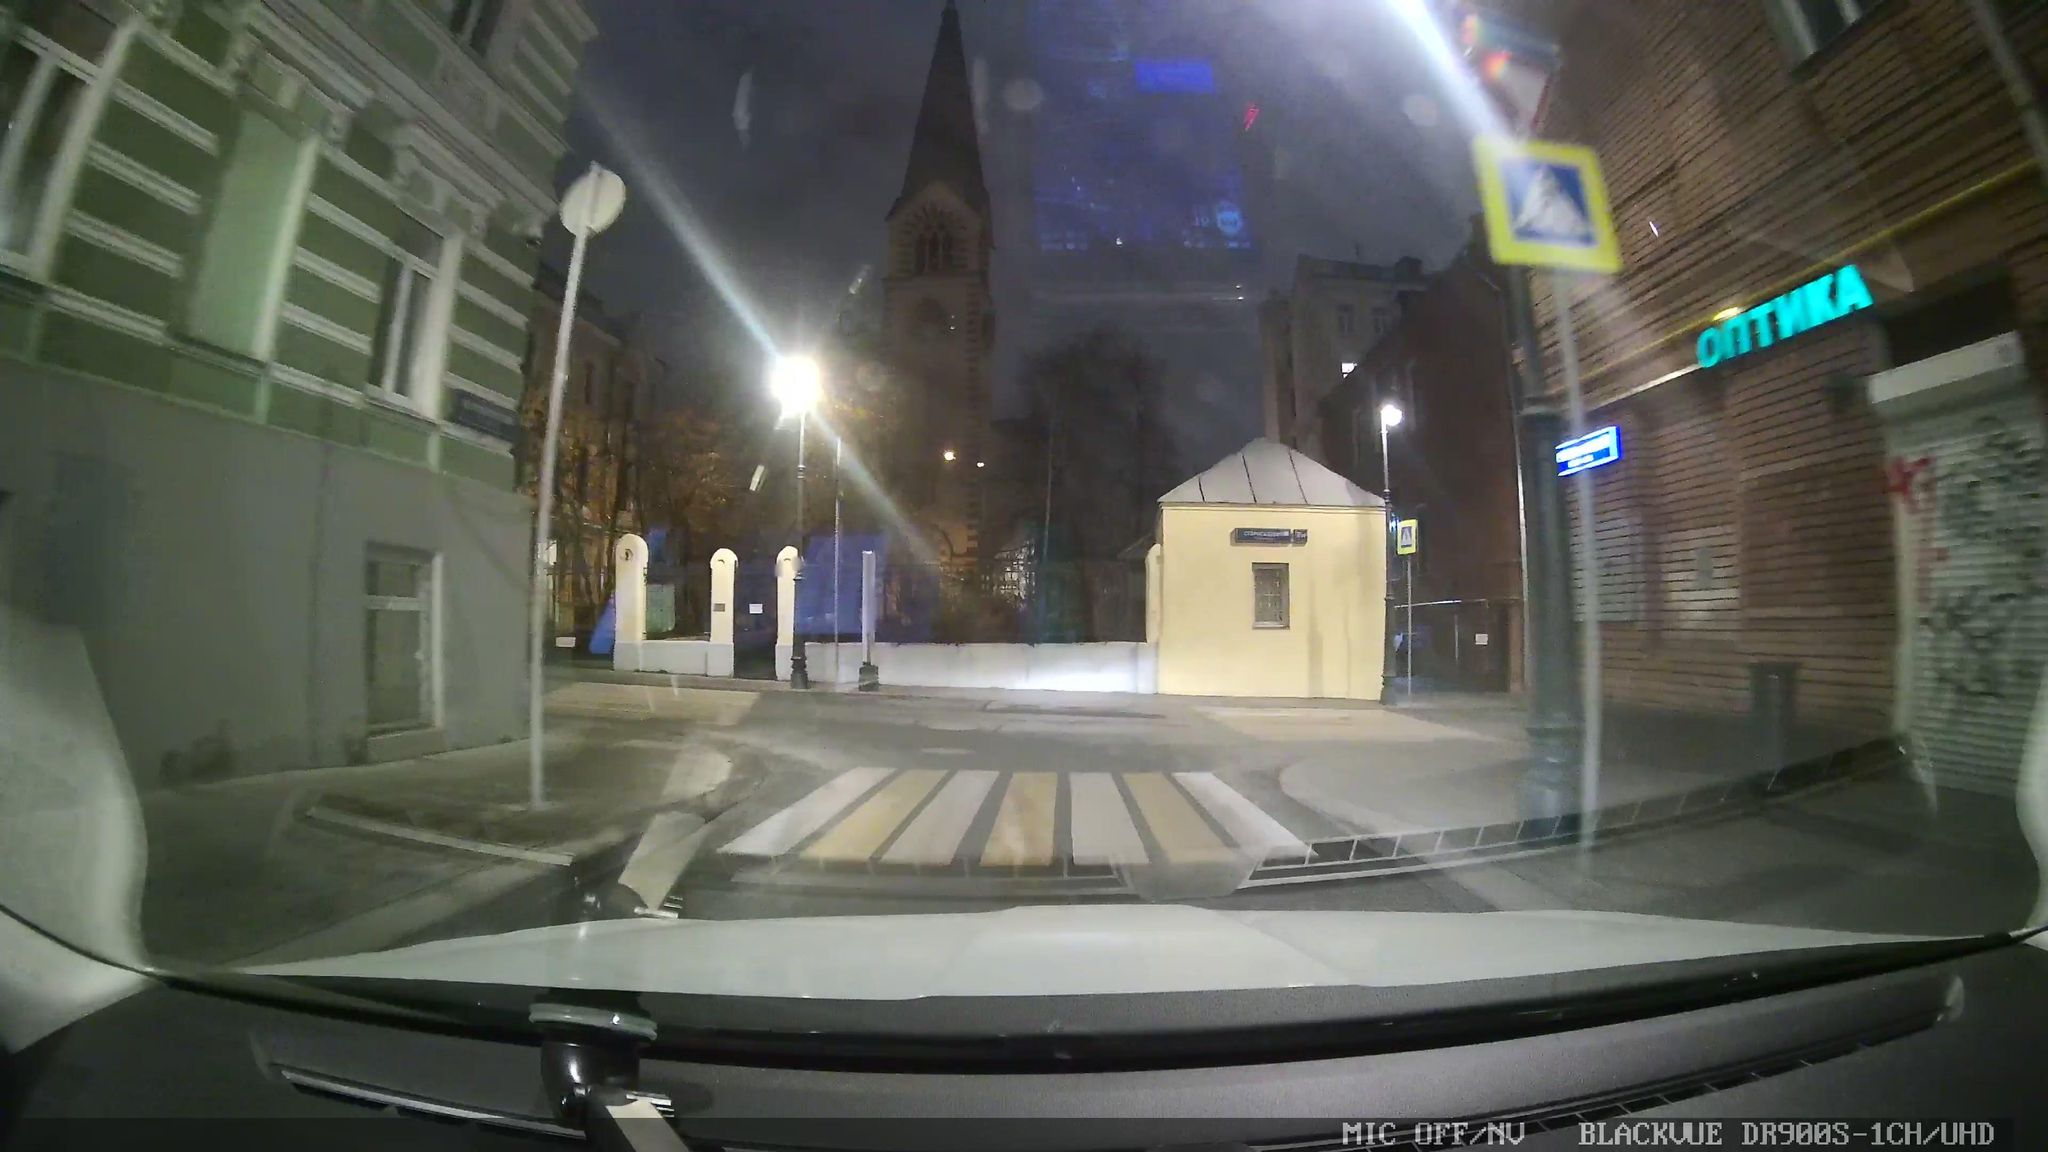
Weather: clear
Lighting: night
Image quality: slightly poor
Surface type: driving surface
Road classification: footway
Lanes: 1
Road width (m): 2.1
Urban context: urban centre
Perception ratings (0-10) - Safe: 3.44, Lively: 4.39, Beautiful: 3.62, Boring: 5.17, Depressing: 3.09, Wealthy: 6.33